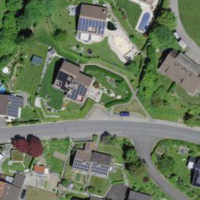
EUNIS habitat code: 55
Species observed at this site:
Tettigonia viridissima